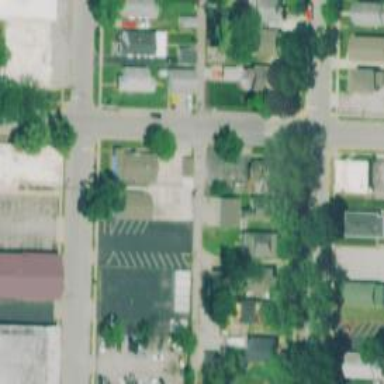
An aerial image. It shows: Alley classified as service road.